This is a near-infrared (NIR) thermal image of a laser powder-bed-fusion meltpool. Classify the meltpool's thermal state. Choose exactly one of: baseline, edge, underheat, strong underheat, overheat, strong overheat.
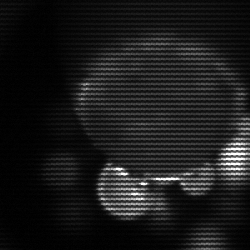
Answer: edge